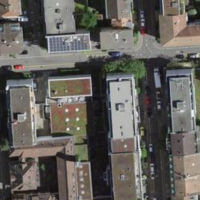
EUNIS habitat code: 54
Species observed at this site:
Prunus lusitanica